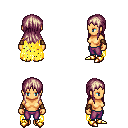
a pixel art fantasy rpg character, female body template, human, tanned skin, yellow tattered cape, magenta pants, white blonde unkempt hairstyle, leather bracers, gold boots, four views (front, back, left, right), 2x2 character sprite sheet, small pixel art, hard edges, no anti-aliasing